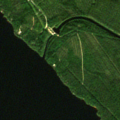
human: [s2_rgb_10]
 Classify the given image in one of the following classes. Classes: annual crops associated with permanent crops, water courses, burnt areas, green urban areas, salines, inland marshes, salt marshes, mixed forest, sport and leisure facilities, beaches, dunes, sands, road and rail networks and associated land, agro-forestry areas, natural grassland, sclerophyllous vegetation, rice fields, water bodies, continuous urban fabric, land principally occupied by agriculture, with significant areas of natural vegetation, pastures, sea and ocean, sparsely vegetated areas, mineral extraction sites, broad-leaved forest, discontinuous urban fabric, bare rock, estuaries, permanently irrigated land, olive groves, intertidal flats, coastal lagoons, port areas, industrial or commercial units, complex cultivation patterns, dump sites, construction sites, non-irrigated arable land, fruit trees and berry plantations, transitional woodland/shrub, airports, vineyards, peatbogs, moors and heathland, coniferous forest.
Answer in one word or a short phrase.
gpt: coniferous forest, mixed forest, water bodies